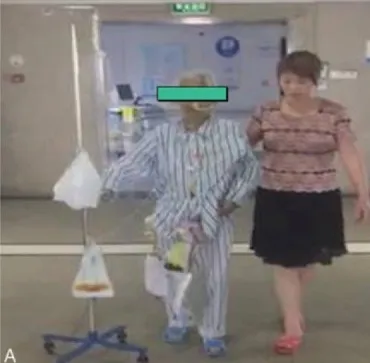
(B) On POD13, she was discharged.
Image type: medical_photograph (skin_photograph)